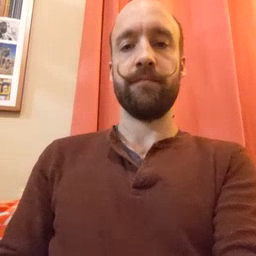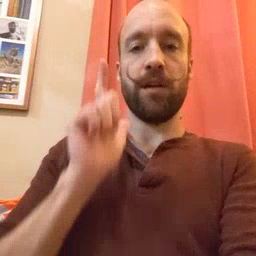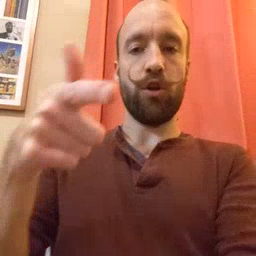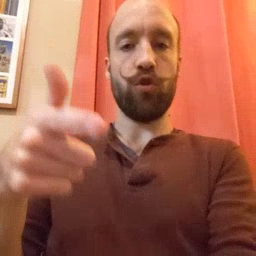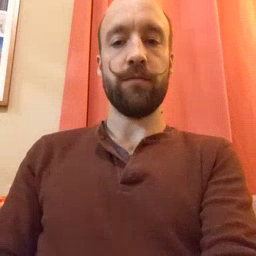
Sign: later